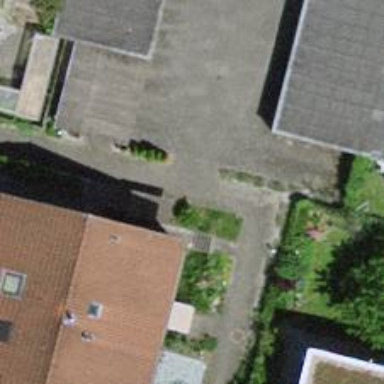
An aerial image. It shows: Living street.